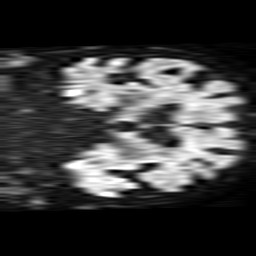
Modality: TRACE
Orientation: coronal
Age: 88
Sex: male
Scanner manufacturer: philips
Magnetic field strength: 1.5 T
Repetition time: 3.49 s
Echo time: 0.09565 s